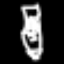
Label: pencil